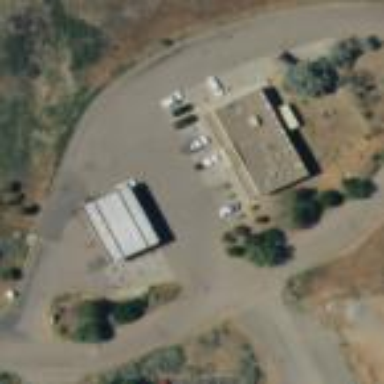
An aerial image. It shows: Fuel station.